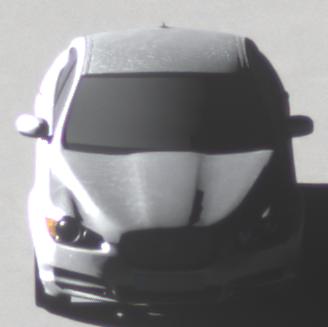
Make: Jaguar
Model: XF 3.0 V6
Detailed model: XF (X250) Limousine
Model produced from: 2010/02
Model produced until: 2010/10
Doors: 4
Color: white
Road condition: dry road
Daytime: morning or afternoon
Contrast: high contrast